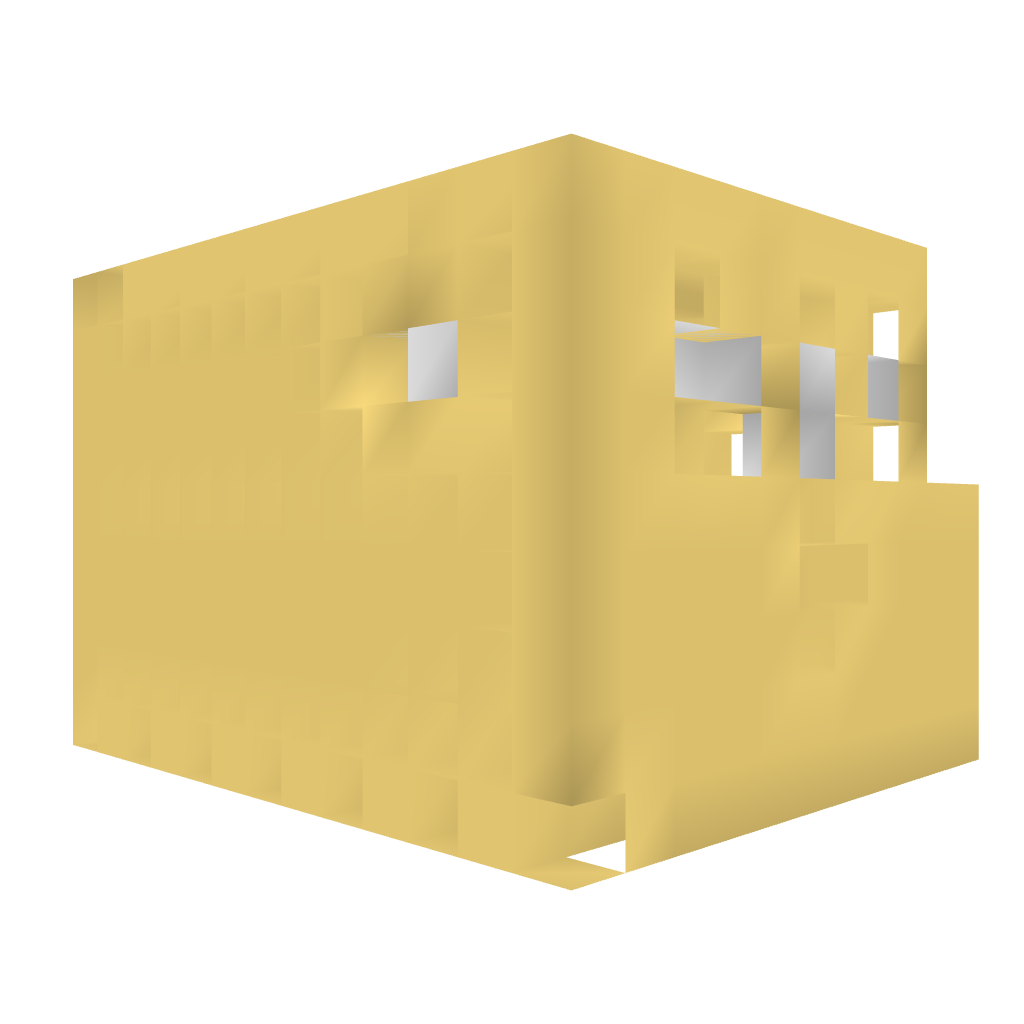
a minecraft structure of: Small Redstone House bad low quality